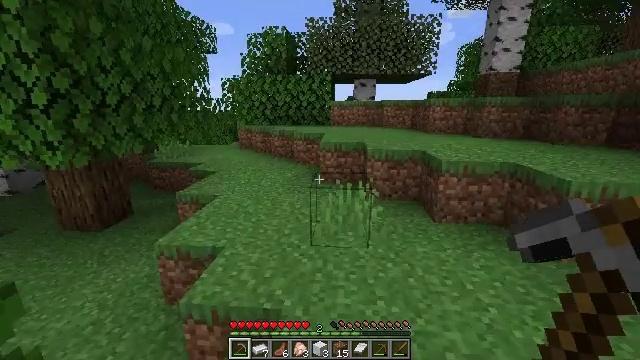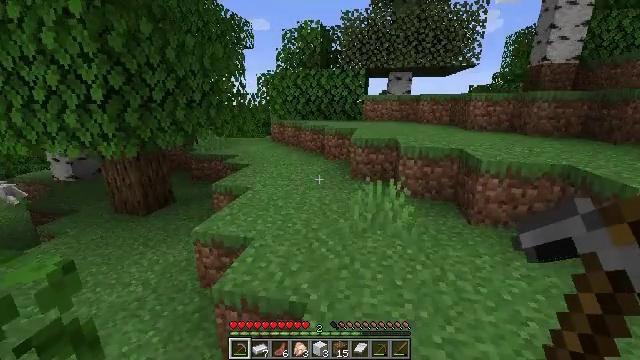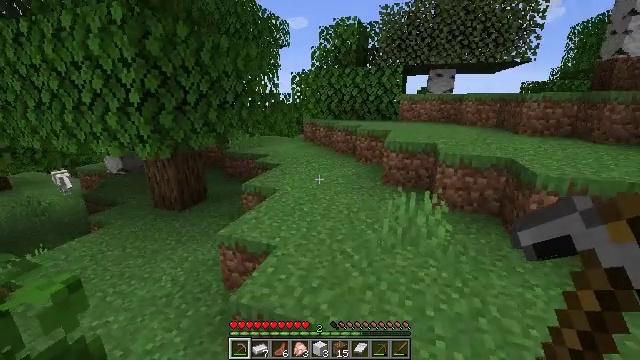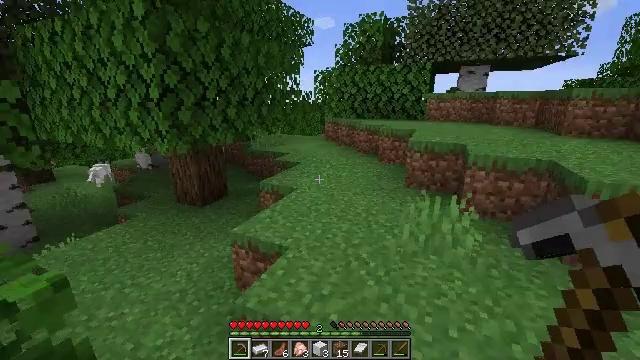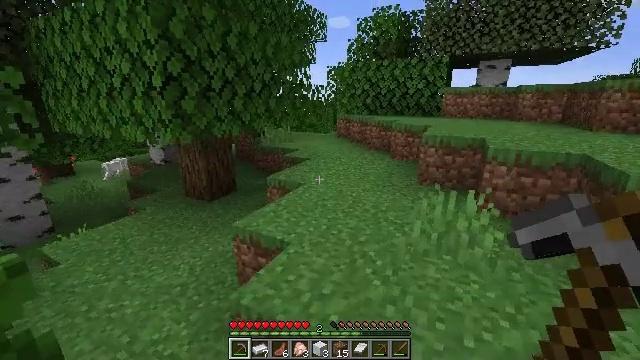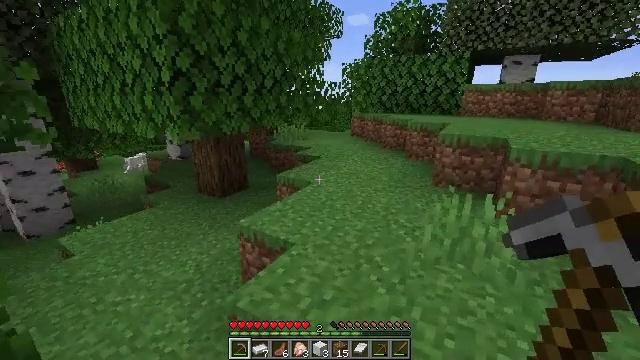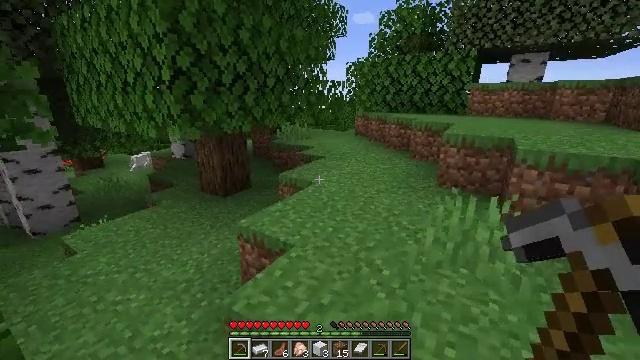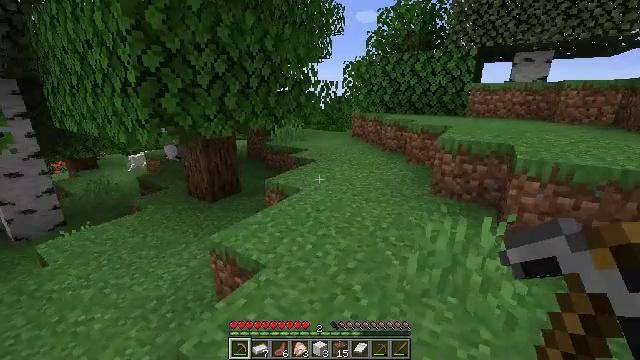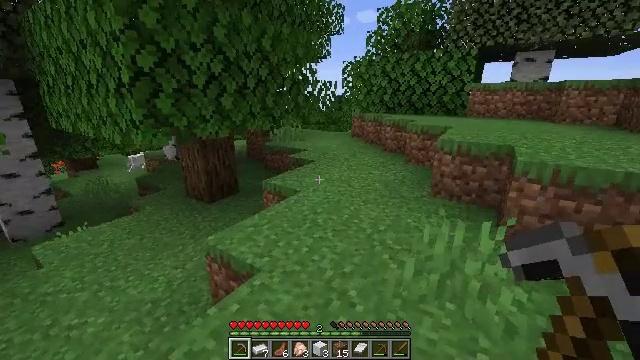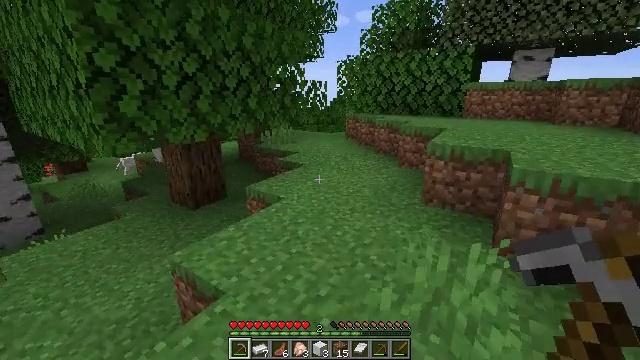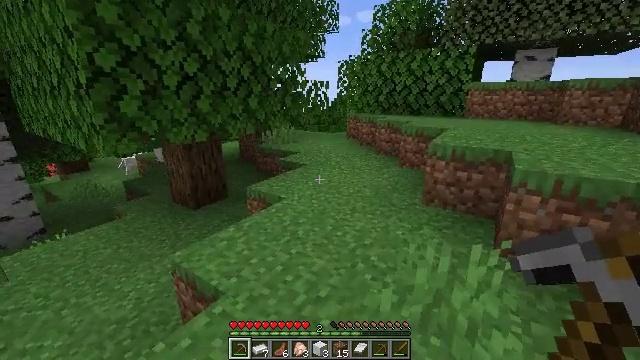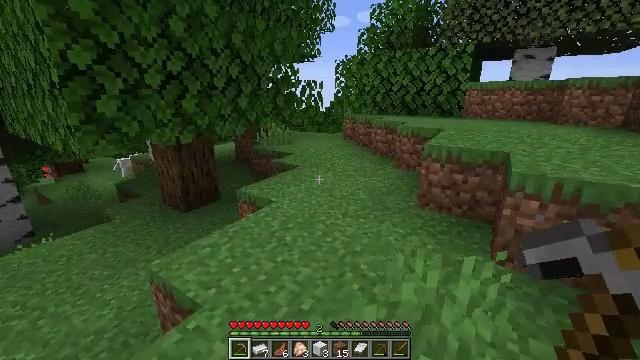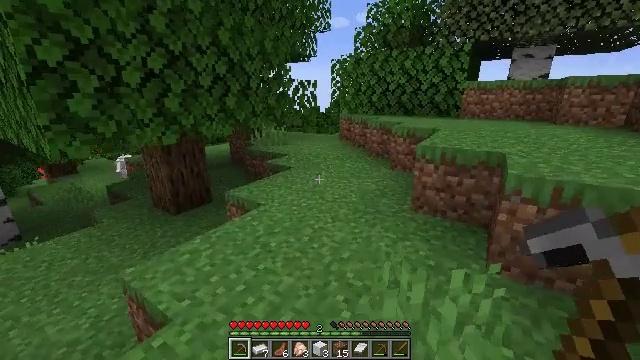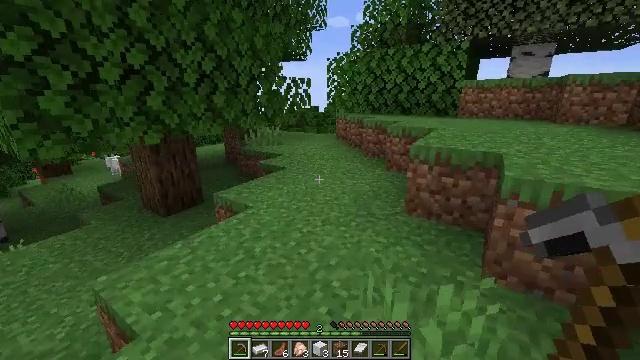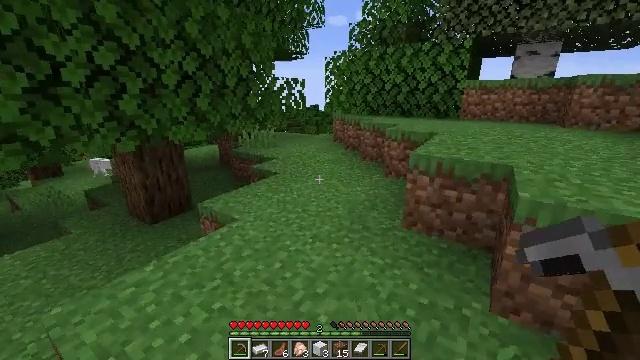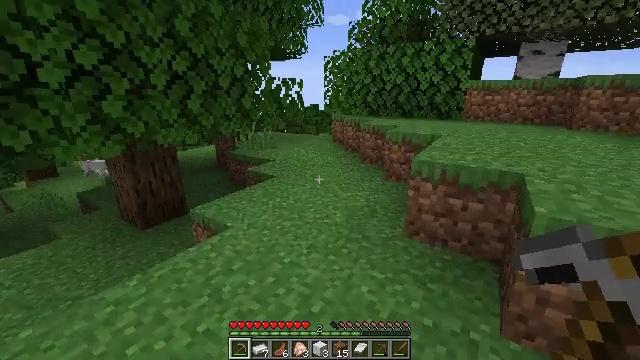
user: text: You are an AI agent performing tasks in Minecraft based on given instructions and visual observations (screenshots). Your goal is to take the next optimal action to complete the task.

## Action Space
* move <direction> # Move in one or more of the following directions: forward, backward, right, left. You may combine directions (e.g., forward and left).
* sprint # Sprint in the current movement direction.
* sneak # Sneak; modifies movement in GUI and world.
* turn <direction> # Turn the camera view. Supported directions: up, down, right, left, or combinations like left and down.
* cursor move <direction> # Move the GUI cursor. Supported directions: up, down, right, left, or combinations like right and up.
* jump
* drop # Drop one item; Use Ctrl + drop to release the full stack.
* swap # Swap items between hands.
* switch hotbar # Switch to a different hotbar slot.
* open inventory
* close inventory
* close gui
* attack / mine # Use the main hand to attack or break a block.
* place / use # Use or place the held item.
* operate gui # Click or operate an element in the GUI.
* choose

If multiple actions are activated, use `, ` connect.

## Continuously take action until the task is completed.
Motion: motion action
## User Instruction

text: Reclaim the chest into your inventory.
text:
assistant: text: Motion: move forward, turn left and down, jump
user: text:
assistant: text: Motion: move forward and move right, turn left
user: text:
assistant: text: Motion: move forward and move right, turn left
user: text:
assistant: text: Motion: move forward and move right, turn left
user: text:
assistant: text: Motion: move forward and move right, turn left
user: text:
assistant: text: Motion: move forward and move right, turn left
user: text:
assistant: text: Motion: move forward and move right
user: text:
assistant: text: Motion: move forward and move right
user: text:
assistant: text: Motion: move forward and move right
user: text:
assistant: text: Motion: move forward and move right
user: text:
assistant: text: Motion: move forward and move right
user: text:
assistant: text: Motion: move forward and move right
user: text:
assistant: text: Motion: move forward
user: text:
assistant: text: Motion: move forward
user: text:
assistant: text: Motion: move forward
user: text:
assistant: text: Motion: move forward
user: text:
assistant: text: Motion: move forward
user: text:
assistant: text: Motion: move forward
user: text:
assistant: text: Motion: move forward
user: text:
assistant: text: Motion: move forward
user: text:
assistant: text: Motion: move forward, turn right
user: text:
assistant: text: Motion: move forward, turn right
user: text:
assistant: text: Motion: move forward, turn right
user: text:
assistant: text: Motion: move forward
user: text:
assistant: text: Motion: move forward
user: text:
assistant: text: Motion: move forward, turn right, jump
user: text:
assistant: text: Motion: move forward, turn right, jump
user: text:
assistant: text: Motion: move forward, turn right, jump
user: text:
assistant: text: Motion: move forward, jump
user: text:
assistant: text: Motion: move forward